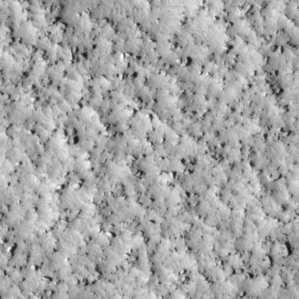
Label: non_frost